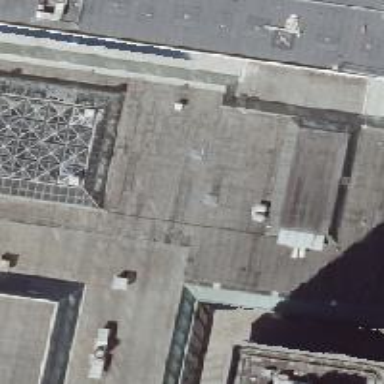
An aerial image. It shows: Close-up view of roof of building.